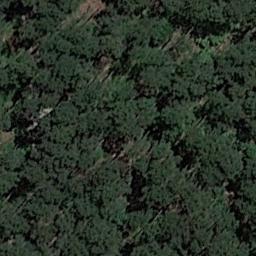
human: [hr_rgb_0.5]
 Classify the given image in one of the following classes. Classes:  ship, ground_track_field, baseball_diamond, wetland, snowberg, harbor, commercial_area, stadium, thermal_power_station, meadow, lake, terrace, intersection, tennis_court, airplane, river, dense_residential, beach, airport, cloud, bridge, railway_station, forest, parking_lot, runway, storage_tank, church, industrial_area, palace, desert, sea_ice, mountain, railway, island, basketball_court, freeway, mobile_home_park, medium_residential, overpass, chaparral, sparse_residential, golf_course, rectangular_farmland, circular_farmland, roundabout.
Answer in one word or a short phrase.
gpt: forest